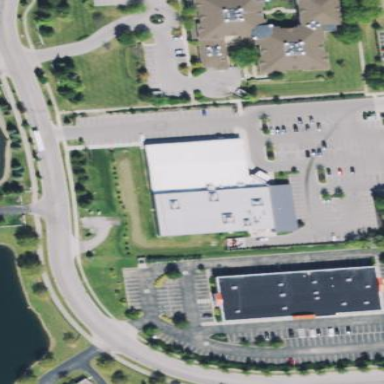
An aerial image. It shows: Building with bowling alley inside.